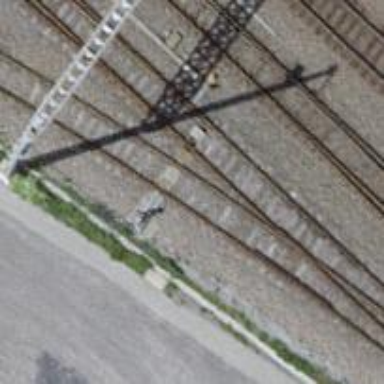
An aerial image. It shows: Railway switch.